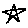
Label: star